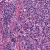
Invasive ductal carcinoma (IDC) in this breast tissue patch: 1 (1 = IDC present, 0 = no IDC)